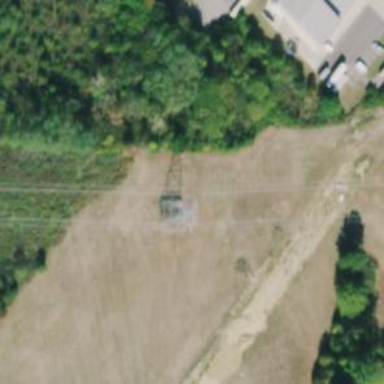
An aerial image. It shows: Lattice structure tower used for power transmission.